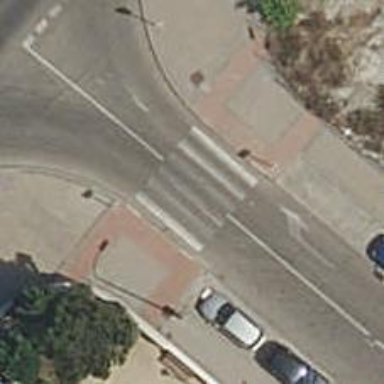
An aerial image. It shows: Zebra crossing on the road.